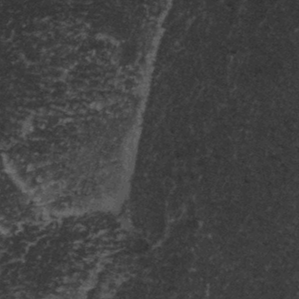
Label: frost